Interaction volume radius: 5 \u00c5
Interaction volume height: 10 \u00c5
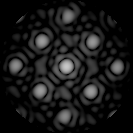
Disorder parameter: 0.08867